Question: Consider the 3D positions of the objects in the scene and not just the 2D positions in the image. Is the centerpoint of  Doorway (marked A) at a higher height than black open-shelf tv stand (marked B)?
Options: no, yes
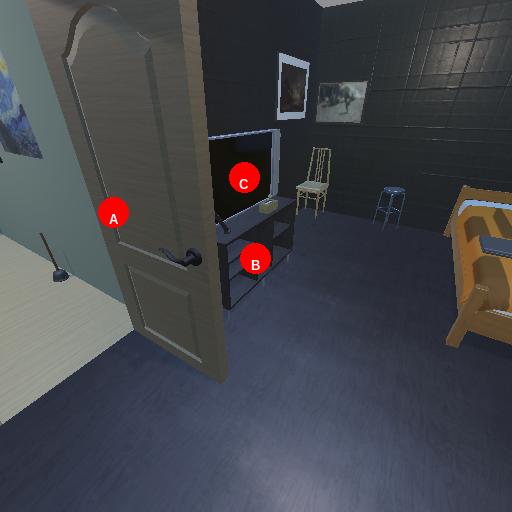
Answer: no